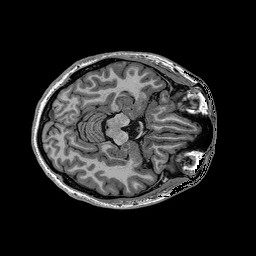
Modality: T1w
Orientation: coronal
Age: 45
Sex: female